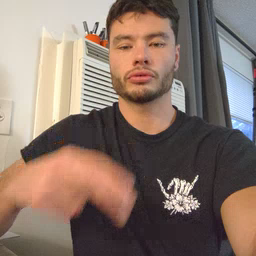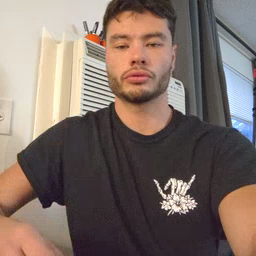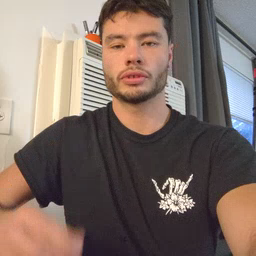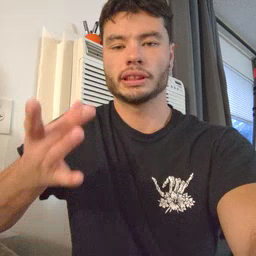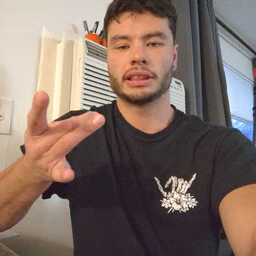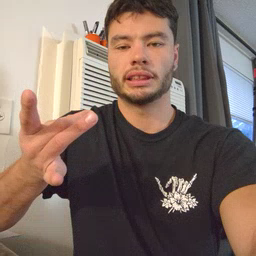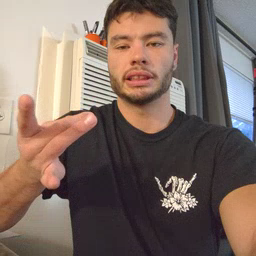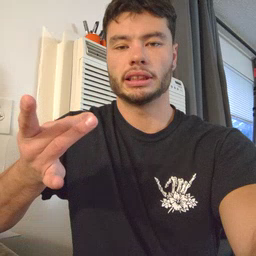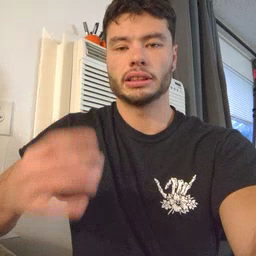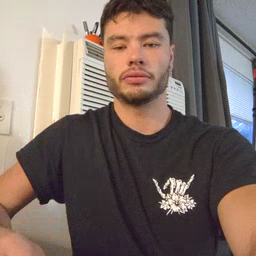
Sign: sticky